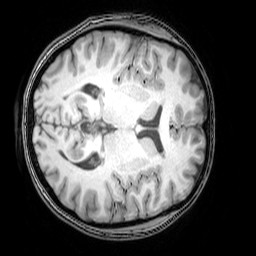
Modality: T1w
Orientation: axial
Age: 24
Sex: female
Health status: healthy
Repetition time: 0.081 s
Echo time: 0.037 s